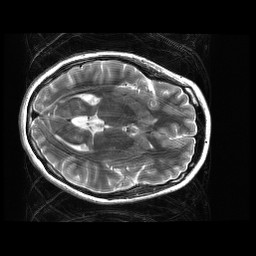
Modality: T2w
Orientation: axial
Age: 25
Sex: female
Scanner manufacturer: ge
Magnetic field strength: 3 T
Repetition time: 4.758 s
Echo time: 0.09974 s